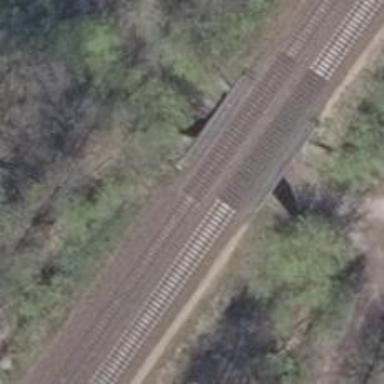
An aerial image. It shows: Bridge over electrified railway with contact line.